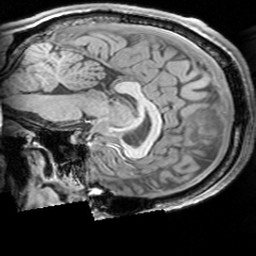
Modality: T1w
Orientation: sagittal
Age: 23
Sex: male
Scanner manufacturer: siemens
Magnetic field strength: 3 T
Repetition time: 1.63 s
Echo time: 0.00311 s